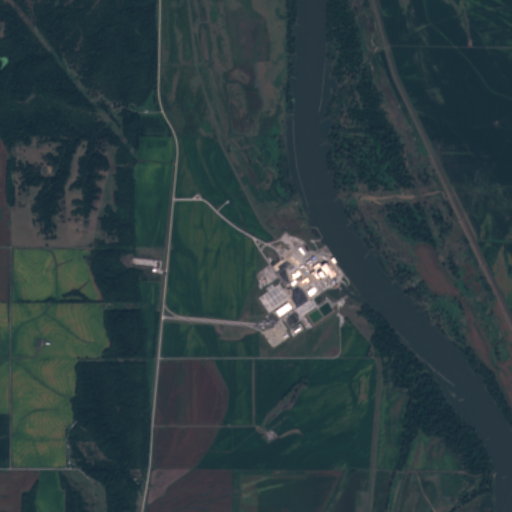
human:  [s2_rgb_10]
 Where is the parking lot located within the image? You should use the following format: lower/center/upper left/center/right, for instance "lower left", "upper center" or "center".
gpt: The parking lot is located in the center of the image.
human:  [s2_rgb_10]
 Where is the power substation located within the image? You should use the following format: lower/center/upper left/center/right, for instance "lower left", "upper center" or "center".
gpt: The power substation is located in the lower center of the image.
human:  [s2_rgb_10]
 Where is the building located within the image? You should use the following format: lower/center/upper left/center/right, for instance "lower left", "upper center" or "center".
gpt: The building is located in the center of the image.
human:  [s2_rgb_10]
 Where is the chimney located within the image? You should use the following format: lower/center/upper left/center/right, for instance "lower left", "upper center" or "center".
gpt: The chimney is located in the center of the image.
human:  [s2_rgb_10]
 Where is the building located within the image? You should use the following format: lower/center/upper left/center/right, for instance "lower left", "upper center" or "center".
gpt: The building is located in the center of the image.
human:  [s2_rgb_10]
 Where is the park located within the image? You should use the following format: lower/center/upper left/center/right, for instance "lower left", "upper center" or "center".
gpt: There is no park in the image.